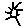
Label: sun